Field crop: maize
Growth stage: 1
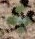
Species: chenopodium